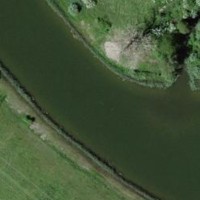
EUNIS habitat code: 14
Species observed at this site:
Phylloscopus trochilus
Corvus corone
Cyanistes caeruleus
Oenanthe oenanthe
Fulica atra
Sturnus vulgaris
Emberiza citrinella
Passer domesticus
Buteo buteo
Sylvia atricapilla
Streptopelia turtur
Passer montanus
Carduelis carduelis
Columba palumbus
Turdus merula
Phylloscopus collybita
Larus michahellis
Luscinia megarhynchos
Alauda arvensis
Parus major
Cuculus canorus
Hirundo rustica
Milvus migrans
Pica pica
Phoenicurus ochruros
Columba livia
Ciconia ciconia
Motacilla alba